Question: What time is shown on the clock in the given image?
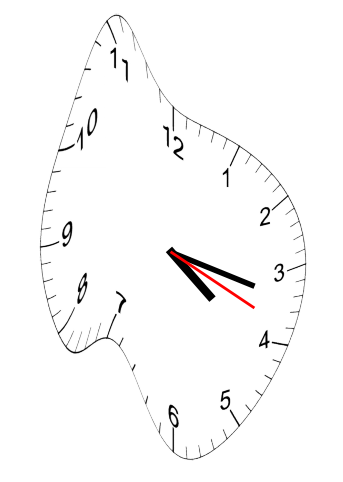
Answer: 04:17:19